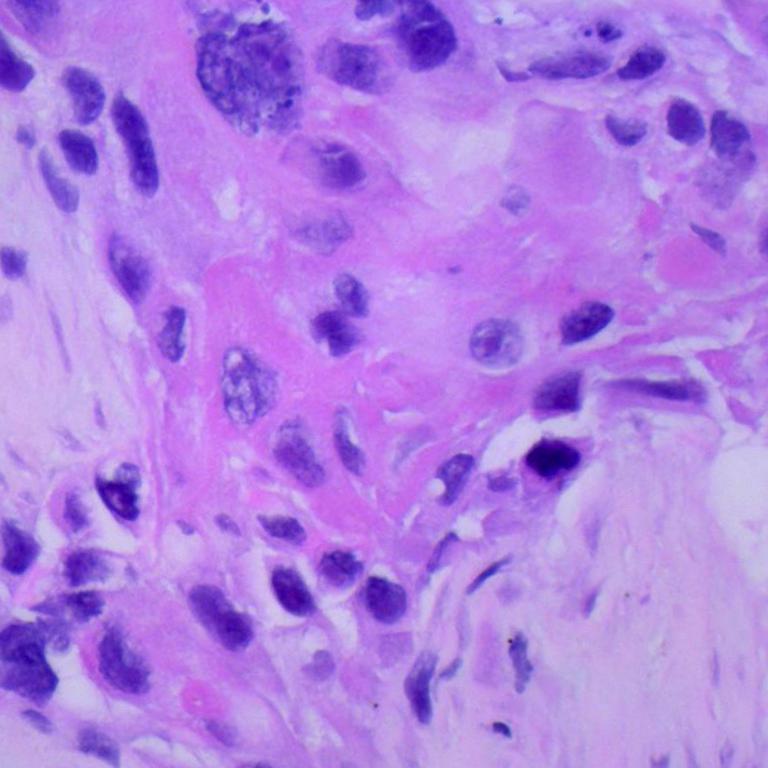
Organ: lung
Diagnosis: squamous carcinomas